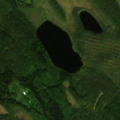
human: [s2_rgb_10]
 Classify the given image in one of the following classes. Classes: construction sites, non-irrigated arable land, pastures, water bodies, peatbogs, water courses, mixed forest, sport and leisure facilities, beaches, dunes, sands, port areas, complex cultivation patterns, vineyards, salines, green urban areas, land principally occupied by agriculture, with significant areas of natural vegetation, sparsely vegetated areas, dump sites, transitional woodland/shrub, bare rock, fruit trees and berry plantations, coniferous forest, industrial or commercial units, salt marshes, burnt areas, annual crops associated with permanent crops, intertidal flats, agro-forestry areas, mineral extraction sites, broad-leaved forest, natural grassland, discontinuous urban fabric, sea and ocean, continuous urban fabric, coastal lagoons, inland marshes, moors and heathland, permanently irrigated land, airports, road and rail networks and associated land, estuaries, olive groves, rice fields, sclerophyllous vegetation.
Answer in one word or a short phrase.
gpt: coniferous forest, mixed forest, peatbogs